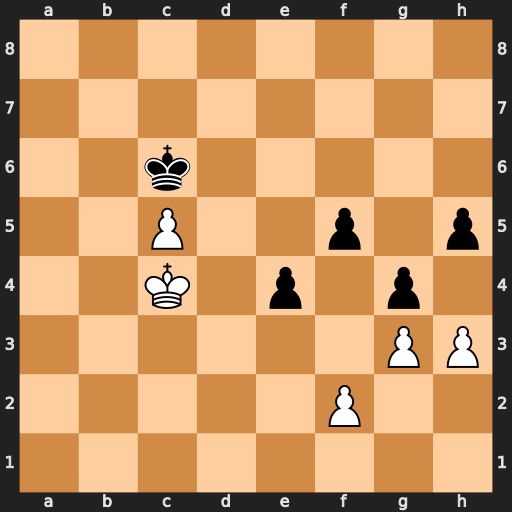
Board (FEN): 8/8/2k5/2P2p1p/2K1p1p1/6PP/5P2/8
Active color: w
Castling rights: -
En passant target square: -
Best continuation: hxg4 fxg4 Kd4 e3 Kxe3